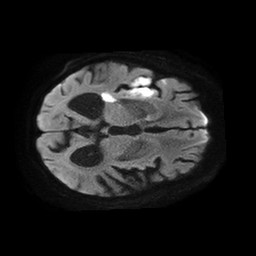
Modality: TRACE
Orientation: axial
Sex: female
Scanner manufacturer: philips
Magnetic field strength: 1.5 T
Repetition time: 4.6 s
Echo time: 0.08517 s